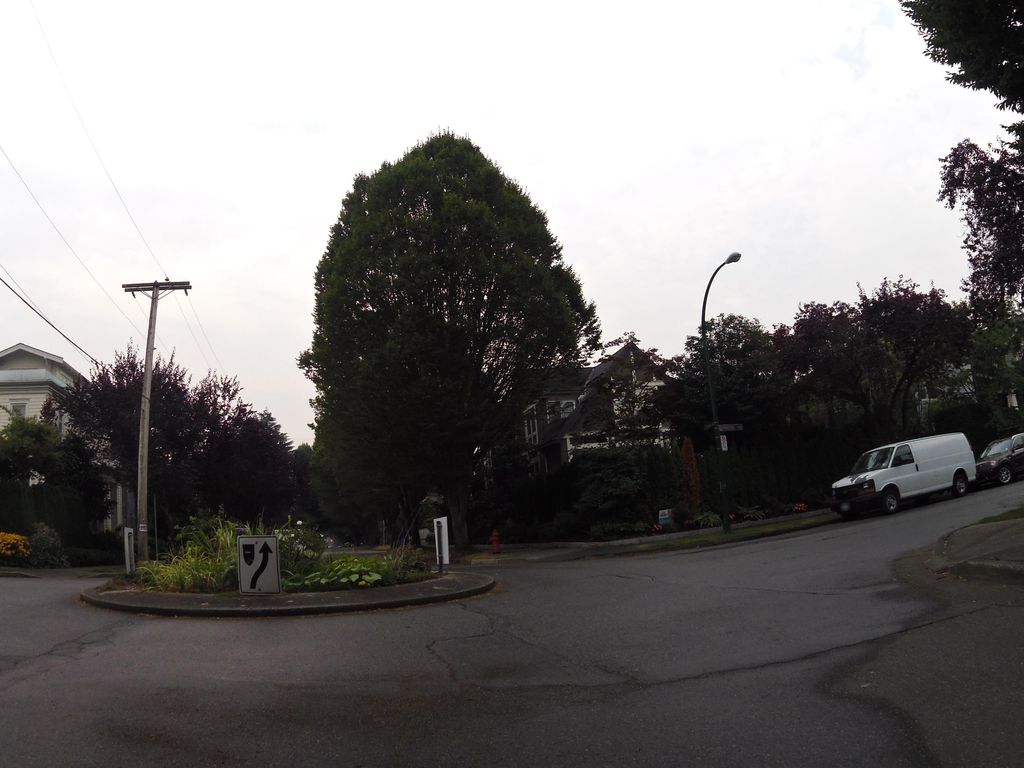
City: vancouver